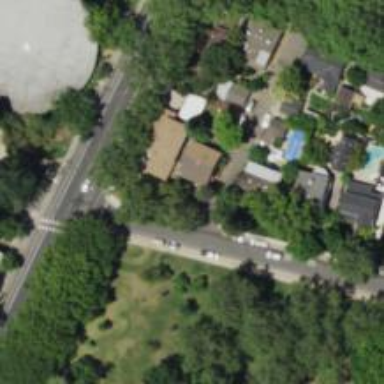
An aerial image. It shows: Residential road with asphalt surface and separate sidewalk.